Question:
I'm very new to PHP. I'm not trying to validate username or password, but instead I just want to make sure the user will input valid characters for their names. And, instead of redirecting them to a blank page with just the error message I want to display the error message like it is in the picture above.
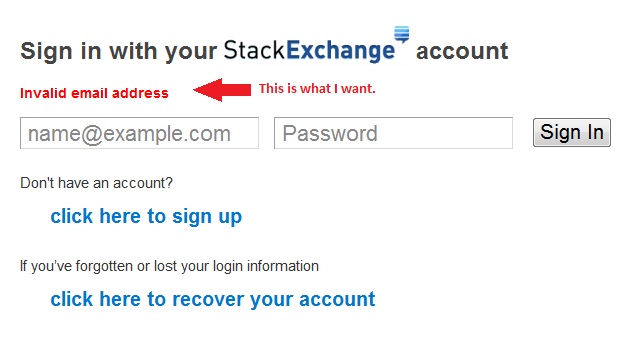
Answer: It appears that Ajax would be the fit solution for your problem. I suggest you take a look at <URL>, and google for some "" for tutorials.